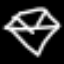
Label: diamond